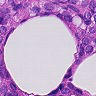
Metastatic tissue present: yes